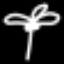
Label: palm tree